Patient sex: F
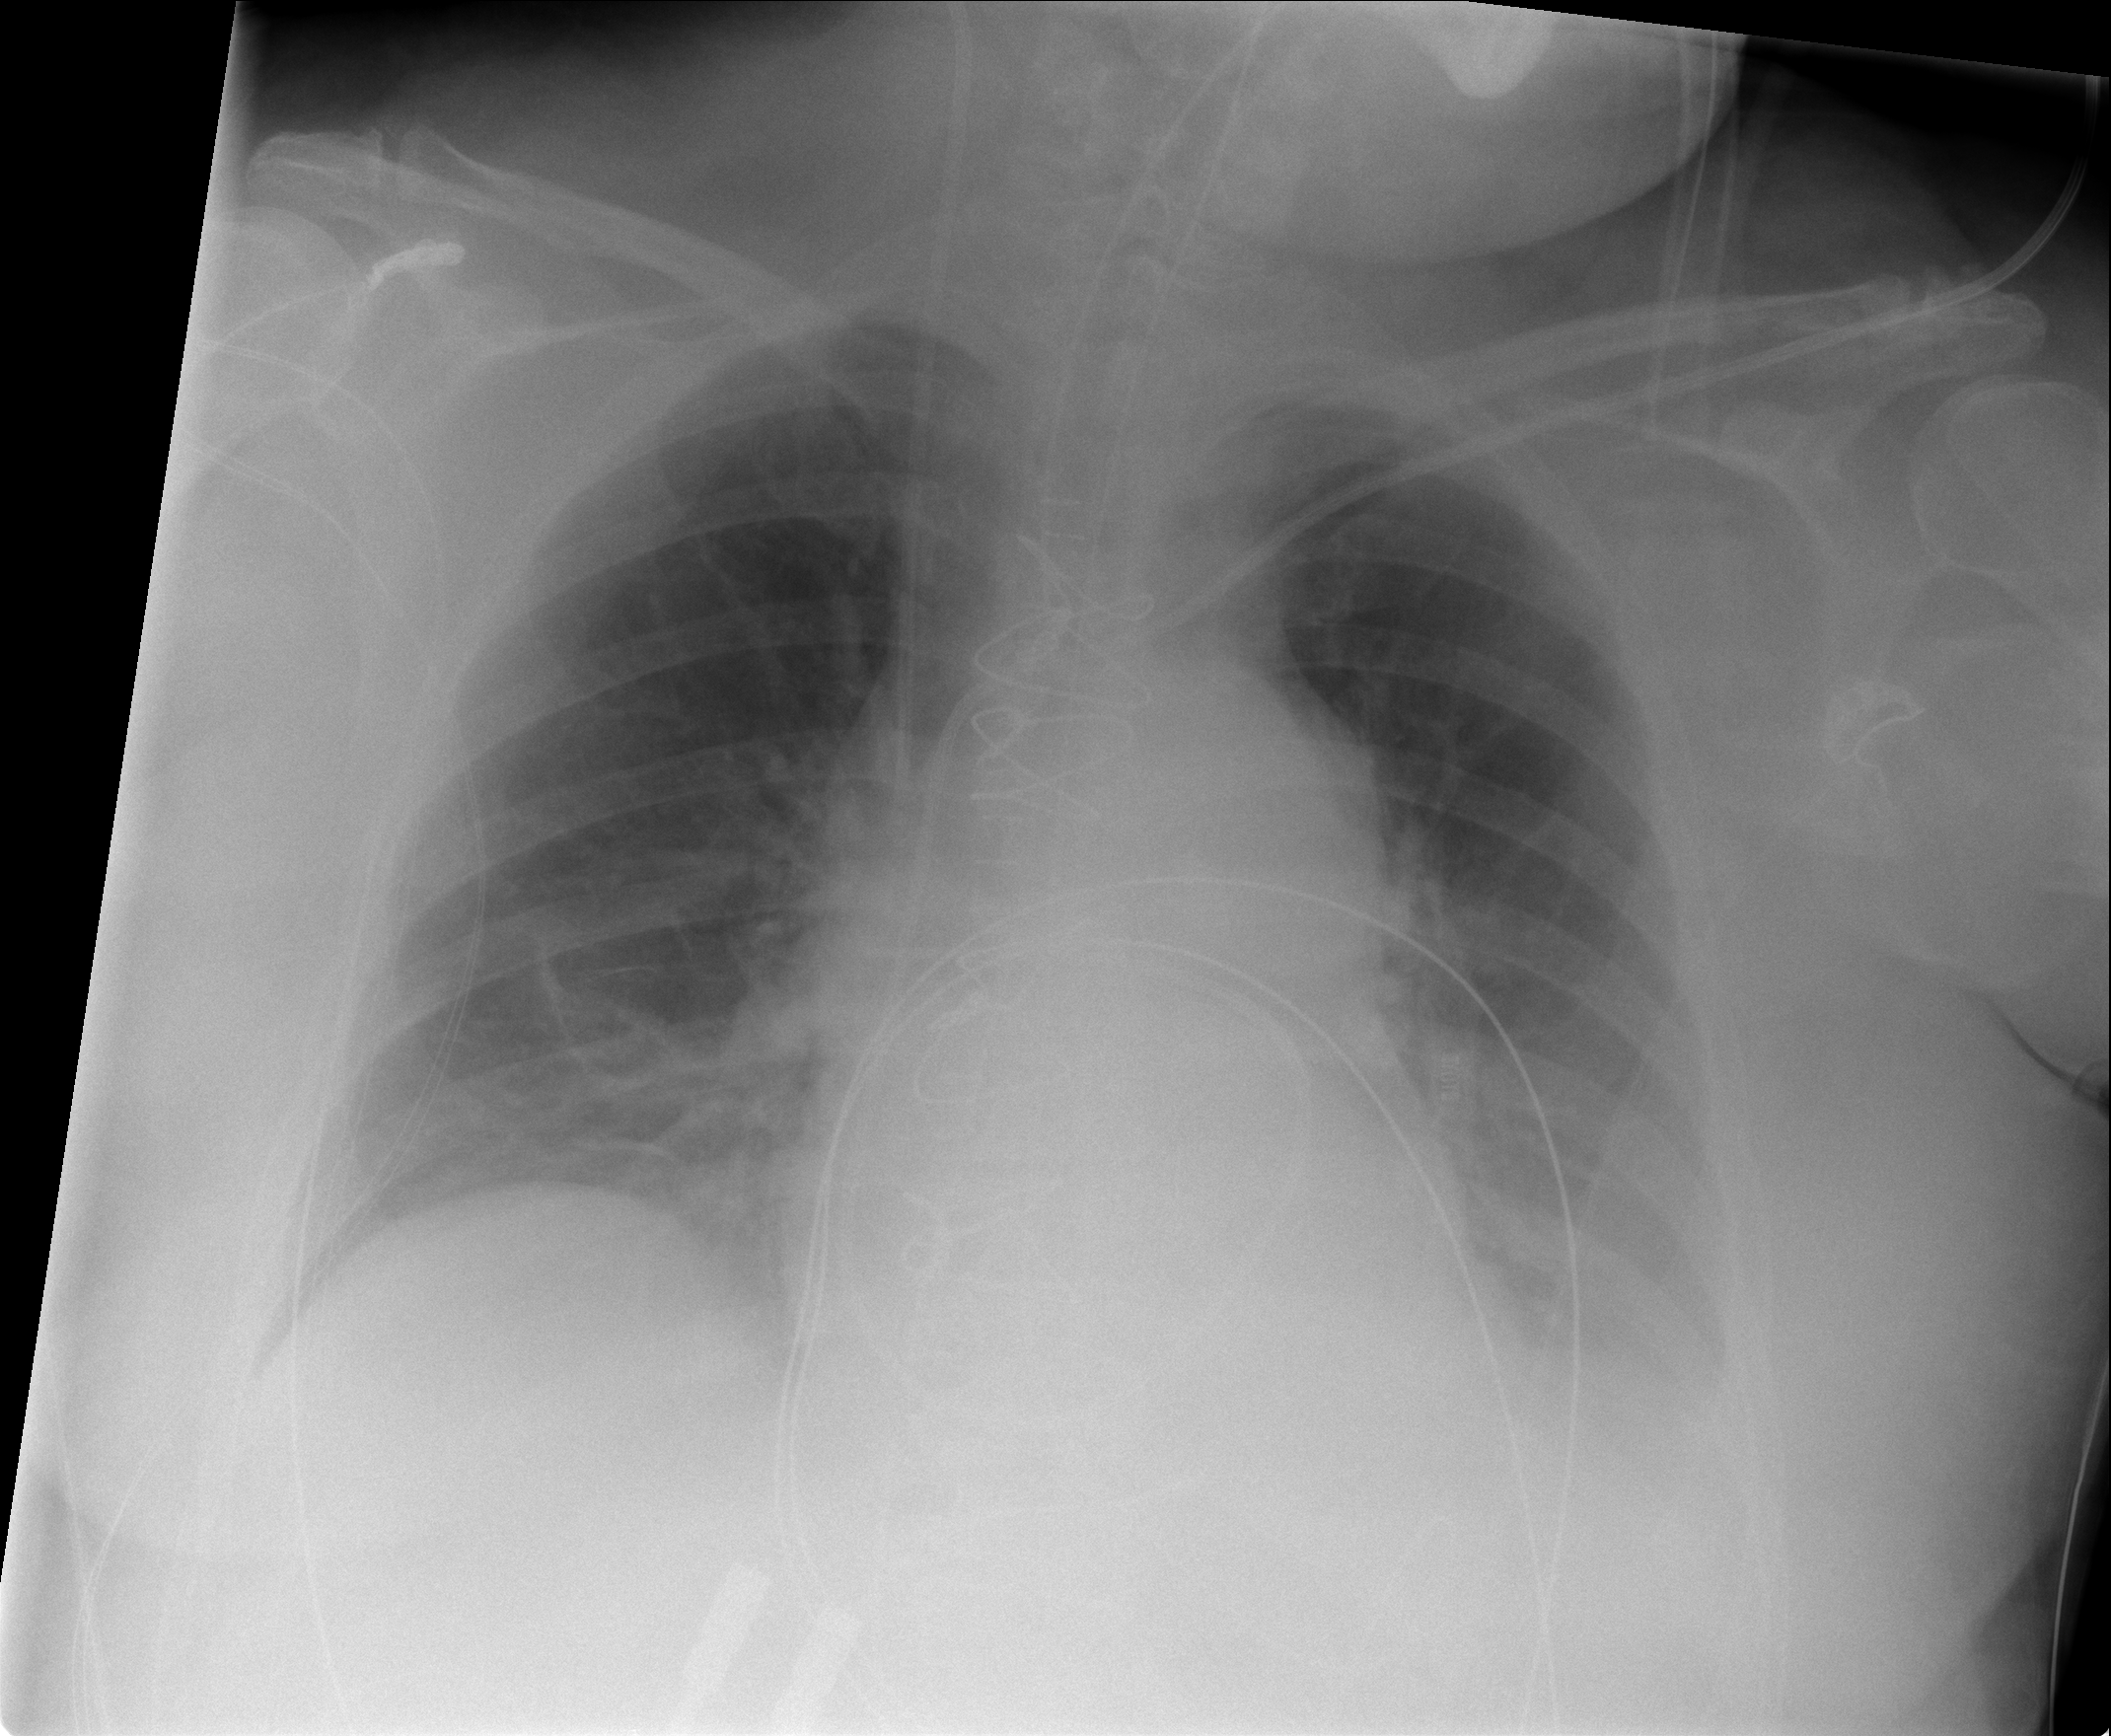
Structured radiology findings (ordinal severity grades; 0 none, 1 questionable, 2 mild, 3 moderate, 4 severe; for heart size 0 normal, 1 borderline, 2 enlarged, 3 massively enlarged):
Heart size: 1
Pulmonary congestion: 2
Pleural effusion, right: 2
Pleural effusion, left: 2
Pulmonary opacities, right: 1
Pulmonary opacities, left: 1
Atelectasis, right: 3
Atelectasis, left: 3